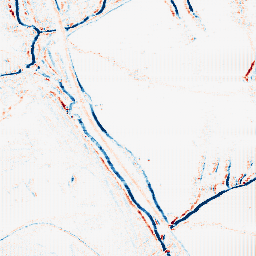
Category: morphological
Decomposition family: morphological_rect
Decomposition parameters: operation: average
width: 5
height: 3
Upsampling method: fft_zeropad
Upsampling parameters: scale: 2
Upsampling scale: 2